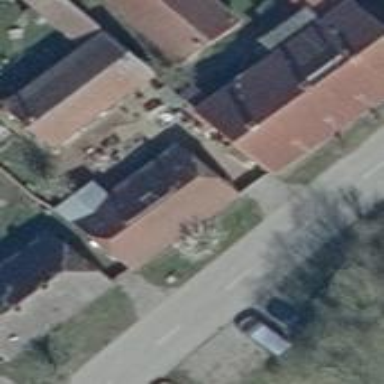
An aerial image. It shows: Simple house.